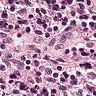
Metastatic tissue present: no